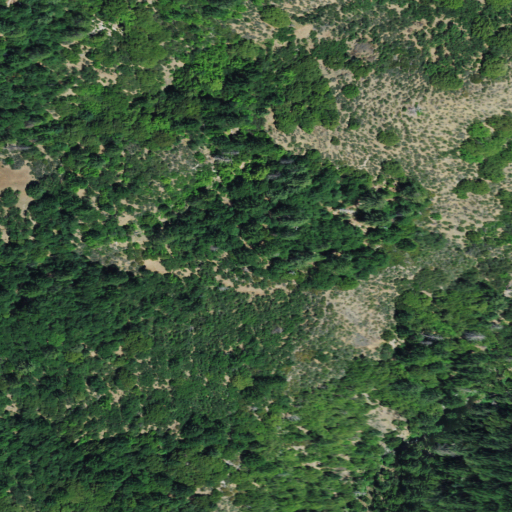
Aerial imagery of ridge(s) in California named Foot of Bull Ridge containing only grassland